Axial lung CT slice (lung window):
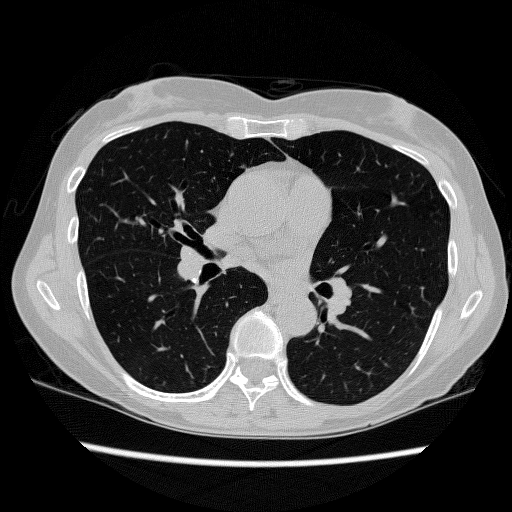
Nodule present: no